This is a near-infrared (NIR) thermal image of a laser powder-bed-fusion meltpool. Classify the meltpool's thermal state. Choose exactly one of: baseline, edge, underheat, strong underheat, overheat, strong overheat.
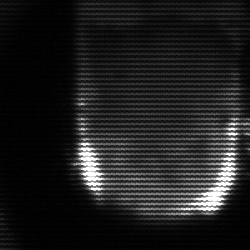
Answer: baseline